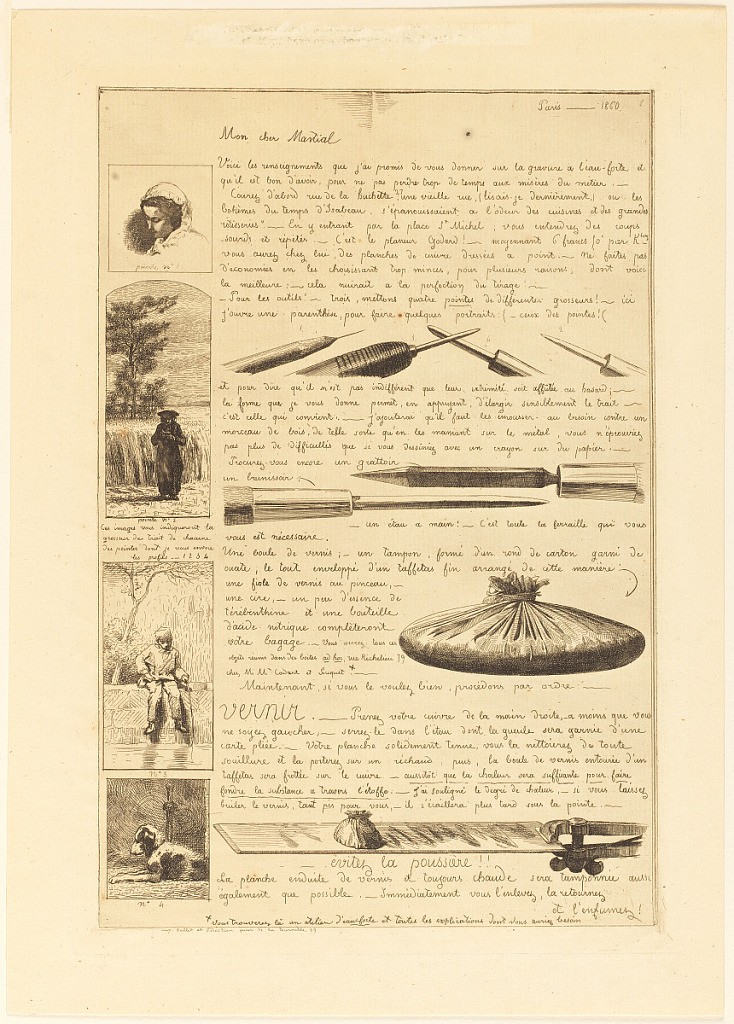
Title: Lettre sur les Eléments de la gravure á l'Eauforte (Letter on the elements of etching), Page 1
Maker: Adolphe-Martial Potémont, French, 1828 - 1883
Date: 1864
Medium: Etching on paper
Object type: Print
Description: One of five sheets on the techniques of etching with illustrations of various processes involved, as vignettes.